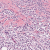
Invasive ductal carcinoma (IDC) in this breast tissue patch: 1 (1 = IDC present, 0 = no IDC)